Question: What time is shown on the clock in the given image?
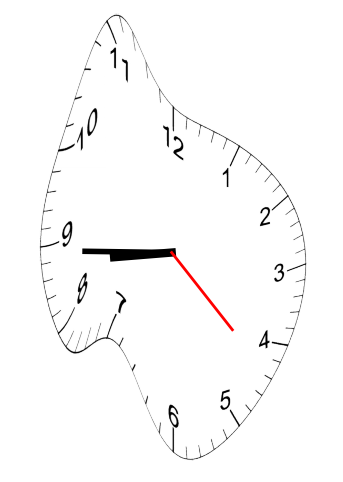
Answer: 08:44:22